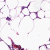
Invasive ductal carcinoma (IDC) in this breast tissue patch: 0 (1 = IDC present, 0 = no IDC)